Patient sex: F
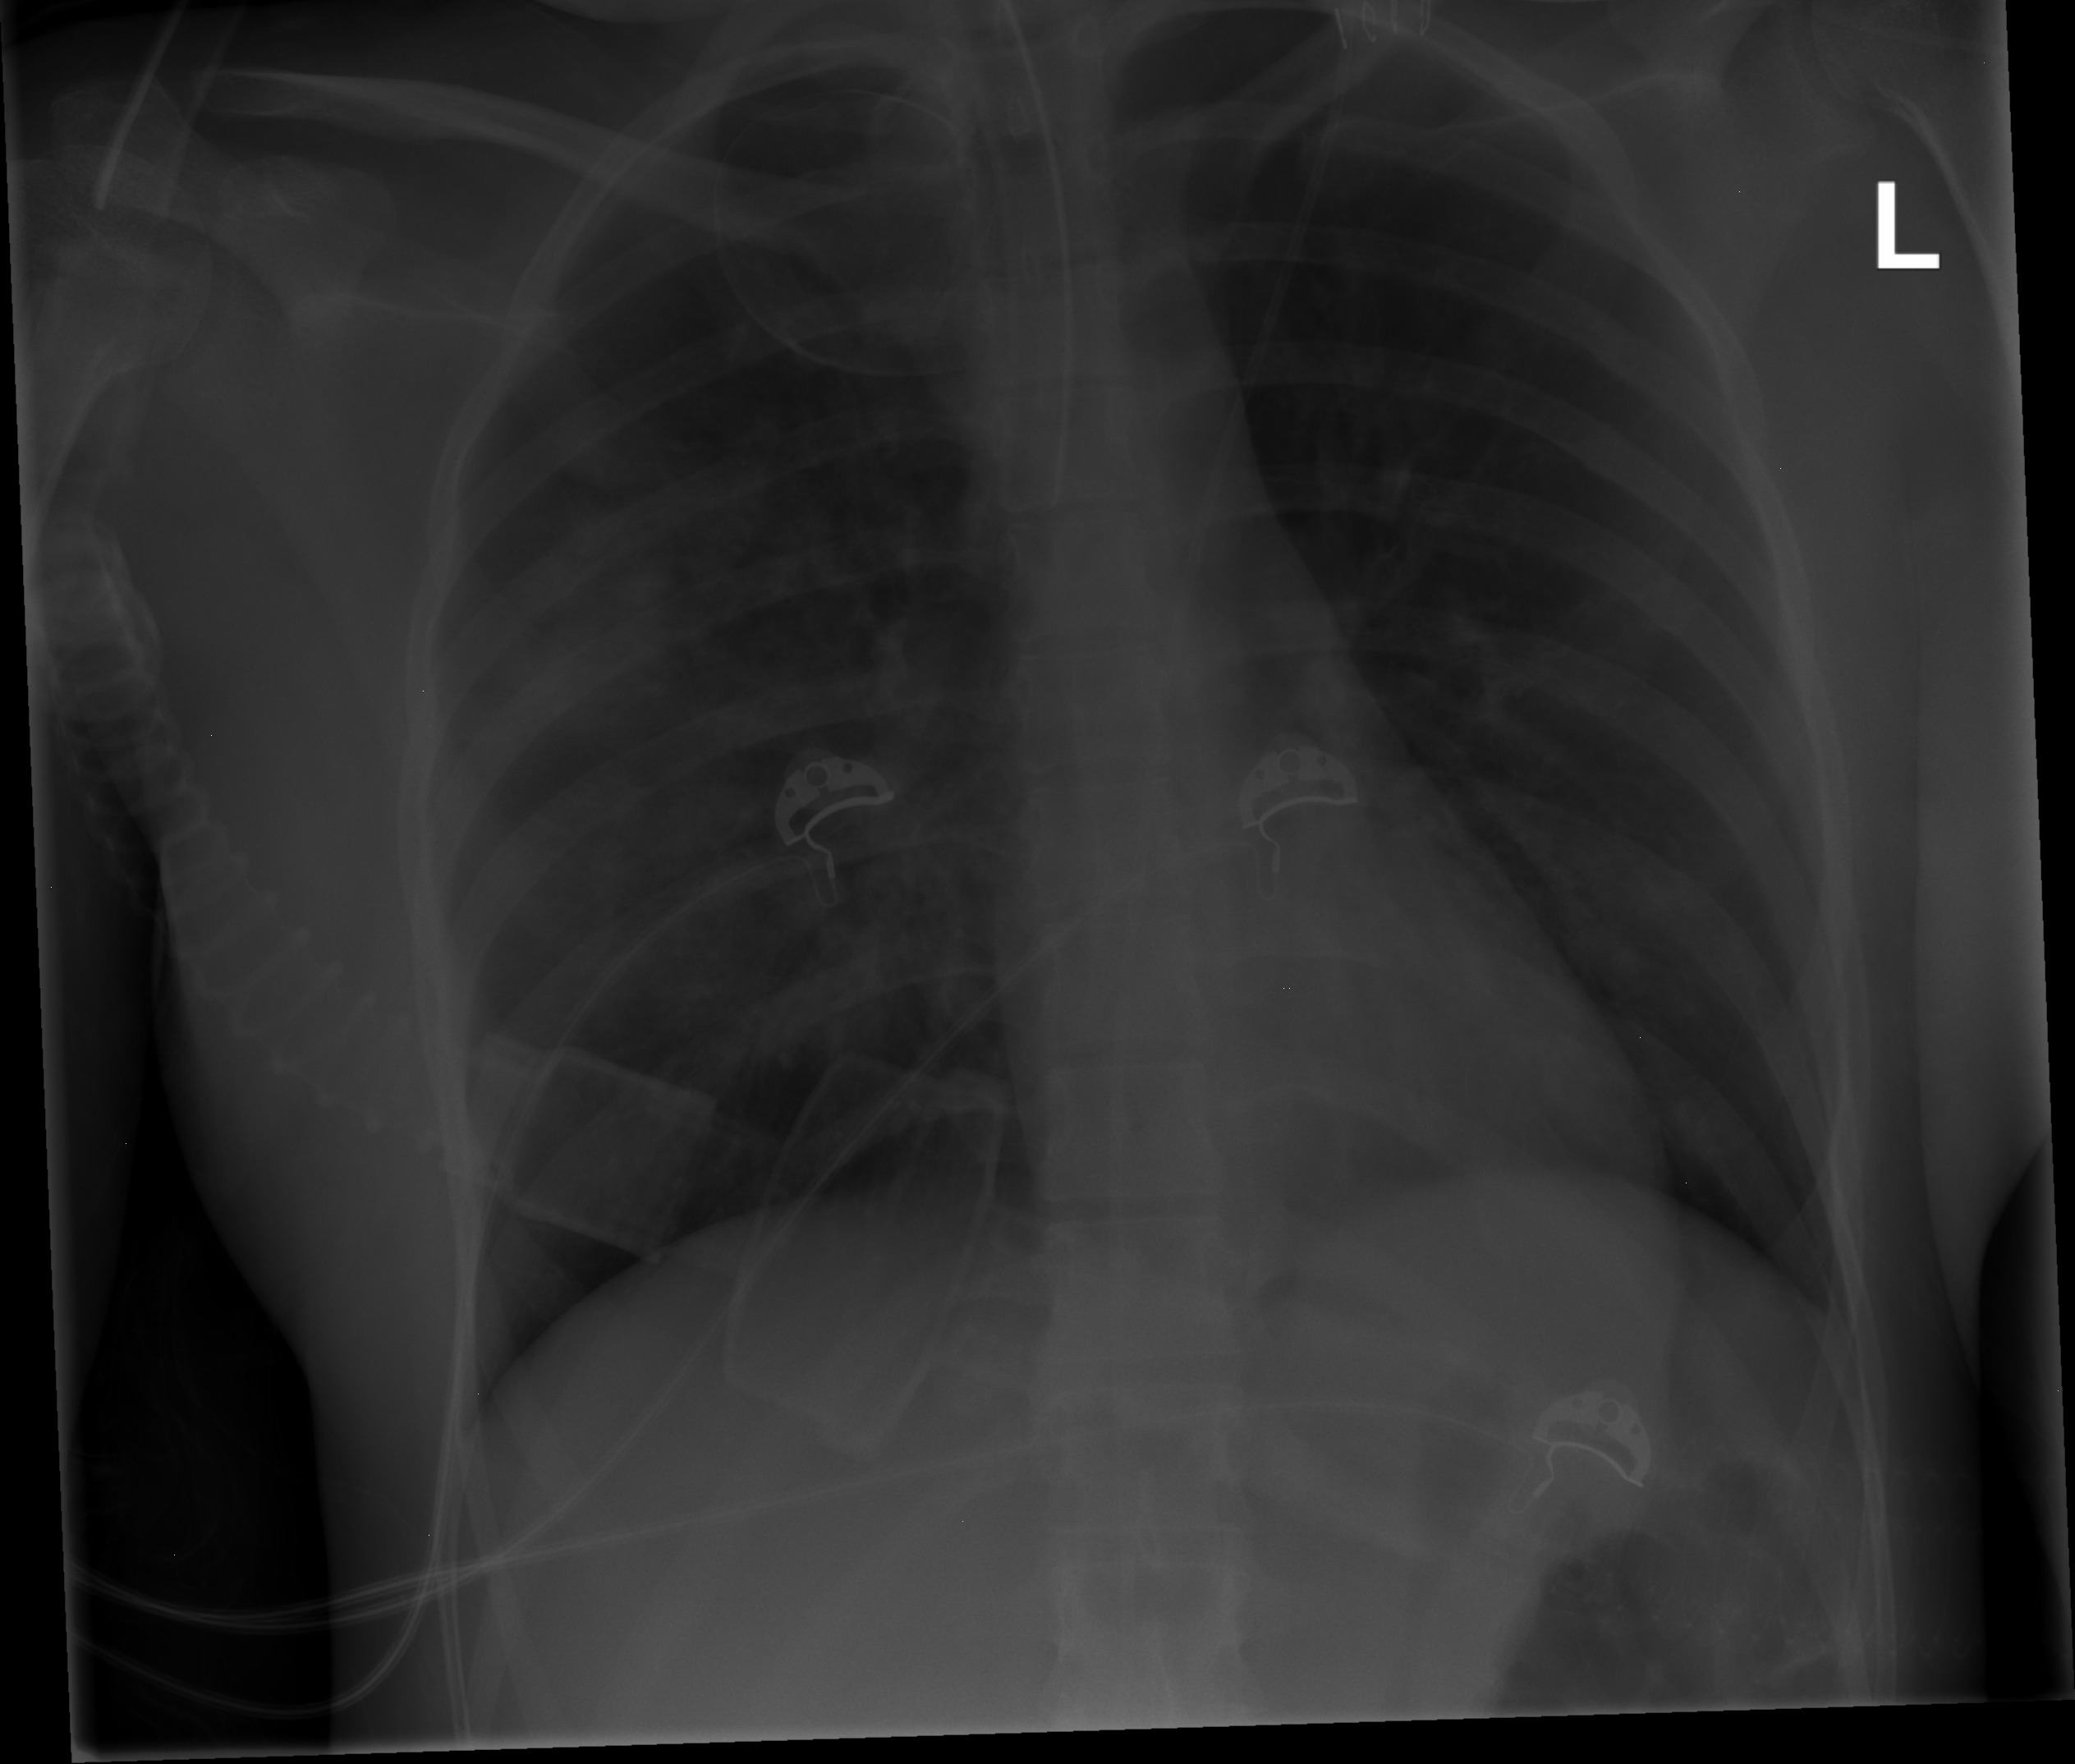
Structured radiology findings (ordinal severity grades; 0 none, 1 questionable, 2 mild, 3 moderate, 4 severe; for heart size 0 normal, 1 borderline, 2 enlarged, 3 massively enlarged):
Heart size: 0
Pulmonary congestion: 0
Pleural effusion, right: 0
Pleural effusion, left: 0
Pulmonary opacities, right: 2
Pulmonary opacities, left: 1
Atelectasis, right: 0
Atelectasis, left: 0